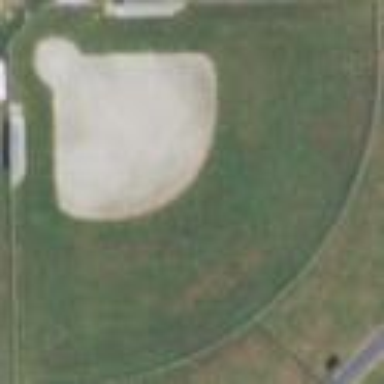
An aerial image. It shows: Baseball pitch for leisure and sports activities.